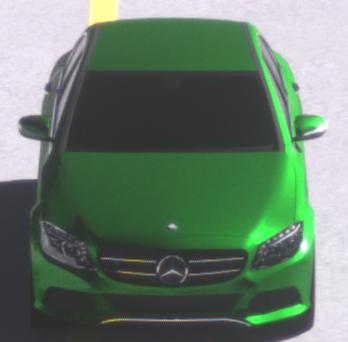
Make: Mercedes-Benz
Model: C 160
Detailed model: C-Class (205) Limousine
Model produced from: 2015/04
Model produced until: 2018/04
Doors: 4
Color: green
Road condition: dry road
Daytime: morning or afternoon
Contrast: high contrast